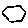
Label: hexagon